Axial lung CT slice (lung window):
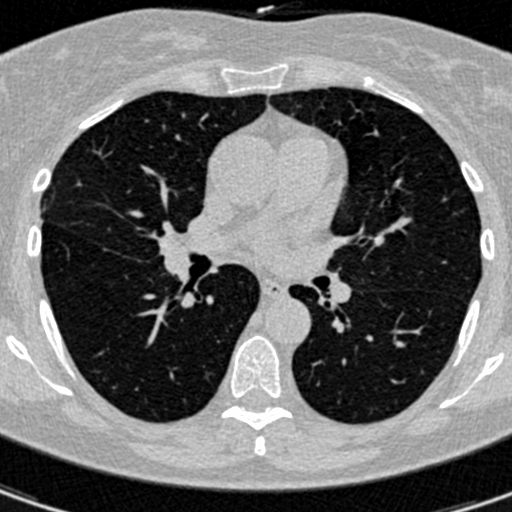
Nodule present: no